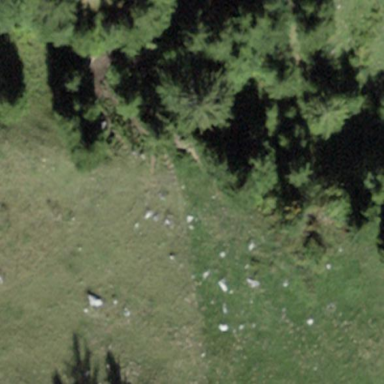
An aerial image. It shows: Forest area.